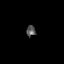
Tissue: skin
Cell type: Epithelial cells
Senescence score: 0.2638
Nuclear area (px): 96
Mean DAPI intensity: 91.771